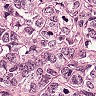
Metastatic tissue present: yes